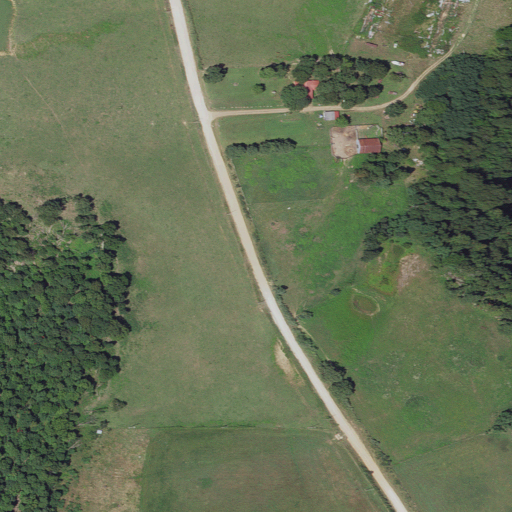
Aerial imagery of mountain in Arkansas named Brannon Mountain containing pasture, deciduous forest, open development, and medium intensity development